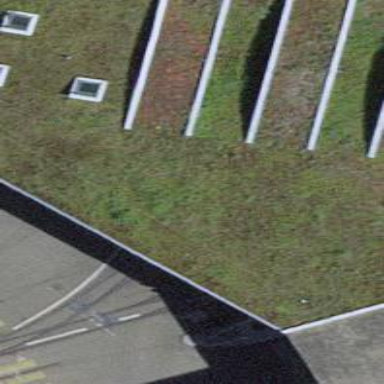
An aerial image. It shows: View of roof of building.